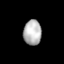
Tissue: lung
Cell type: Fibroblasts
Senescence score: 0.5938
Nuclear area (px): 441
Mean DAPI intensity: 182.009